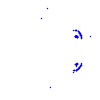
Particle: proton